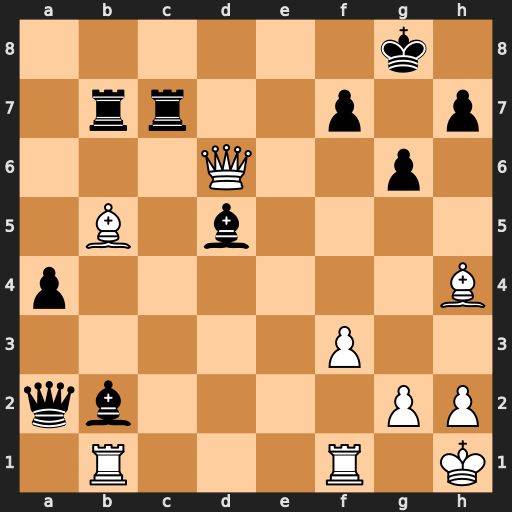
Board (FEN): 6k1/1rr2p1p/3Q2p1/1B1b4/p6B/5P2/qb4PP/1R3R1K
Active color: w
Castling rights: -
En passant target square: -
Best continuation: Rxb2 Qxb2 Bf6 Qxf6 Qxf6